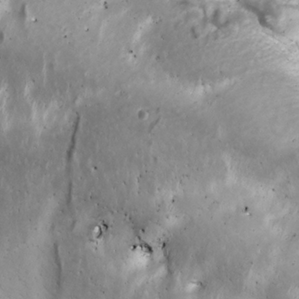
Label: non_frost